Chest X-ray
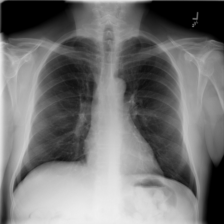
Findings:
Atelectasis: negative
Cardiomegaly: negative
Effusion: negative
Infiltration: negative
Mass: negative
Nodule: negative
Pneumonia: negative
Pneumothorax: negative
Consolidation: negative
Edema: negative
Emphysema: negative
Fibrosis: negative
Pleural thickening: negative
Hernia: negative